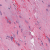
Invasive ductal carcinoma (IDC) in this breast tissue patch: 0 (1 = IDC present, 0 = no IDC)